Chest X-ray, PA view. Patient: 64 years old, sex M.
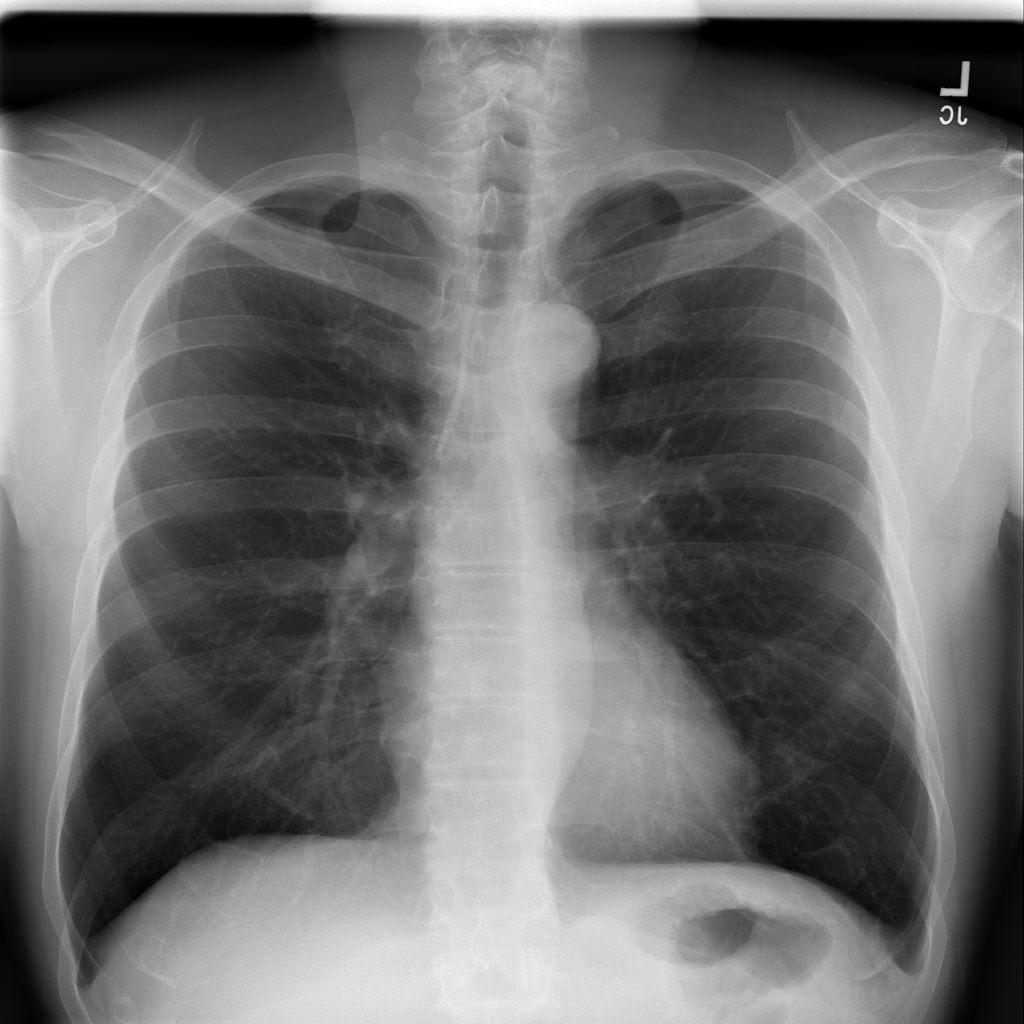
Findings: No Finding